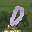
Label: 0